七年级 · 代数
【知识回顾】

七年级学习代数式求值时, 遇到这样一类题 “代数式 $a x-y+6+3 x-5 y-1$ 的值与 $x$ 的取值无关, 求 $a$ 的值, , 通常的解题方法是: 把 $x 、 y$ 看作字母, $a$ 看作系数合并同类项, 因为代数式的值与 $x$ 的取值无关, 所以含 $x$ 项的系数为 0 , 即原式 $=(a+$ 3) $x-6 y+5$, 所以 $a+3=0$, 则 $a=-3$.

【理解应用】

(1)若关于 $x$ 的多项式 $(2 x-3) m+2 m^{2}-3 x$ 的值与 $x$ 的取值无关, 求 $m$ 值;

【能力提升】

(2)7张如图1的小长方形, 长为 $a$, 宽为 $b$, 按照图 2 方式不重叠地放在大长方形 $A B C D$内, 大长方形中未被覆盖的两个部分(图中阴影部分), 设右上角的面积为 $S_{1}$, 左下角的面积为 $S_{2}$, 当 $\mathrm{AB}$ 的长变化时, $S_{1}-S_{2}$ 的值始终保持不变, 求 $a$ 与 $b$ 的等量关系.

图1

图2
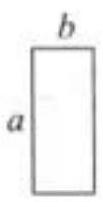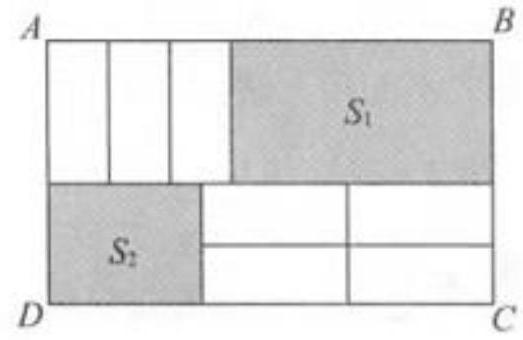
答案: 【答案】解: (1) $(2 x-3) m+2 m^{2}-3 x=2 m x-3 m+2 m^{2}-3 x=(2 m-3) x-$ $3 m+2 m^{2}$,

$\because$ 若关于 $x$ 的多项式 $(2 x-3) m+2 m^{2}-3 x$ 的值与 $x$ 的取值无关，

$\therefore 2 m-3=0$,

$\therefore m=\frac{3}{2}$

(2)设 $A B=x$, 由图可知 $S_{1}=a(x-3 b), S_{2}=2 b(x-2 a)$,

$\therefore S_{1}-S_{2}=a(x-3 b)-2 b(x-2 a)=(a-2 b) x+a b$,

$\because$ 当 $A B$ 的长变化时, $S_{1}-S_{2}$ 的值始终保持不变,

$\therefore S_{1}-S_{2}$ 取值与 $x$ 无关,

$$
\therefore a-2 b=0
$$

$\therefore a=2 b$.

【解析】本题考查了多项式运算, 解答本题的关键是理解题目中字母 $x$ 的取值无关的意

思.

(1)由题可知代数式的值与 $x$ 的取值无关, 所以含 $x$ 项的系数为 0 , 故将多项式整理为

$(2 m-3) x-3 m+2 m^{2}$, 令 $x$ 系数为 0 ,

即可求出 $m$.

(2)设 $A B=x$, 由图可知 $S_{1}=a(x-3 b), S_{2}=2 b(x-2 a)$, 即可得到 $S_{1}-S_{2}$ 关于 $x$ 的代数式, 根据取值与 $x$ 无关, 可得 $a=2 b$.